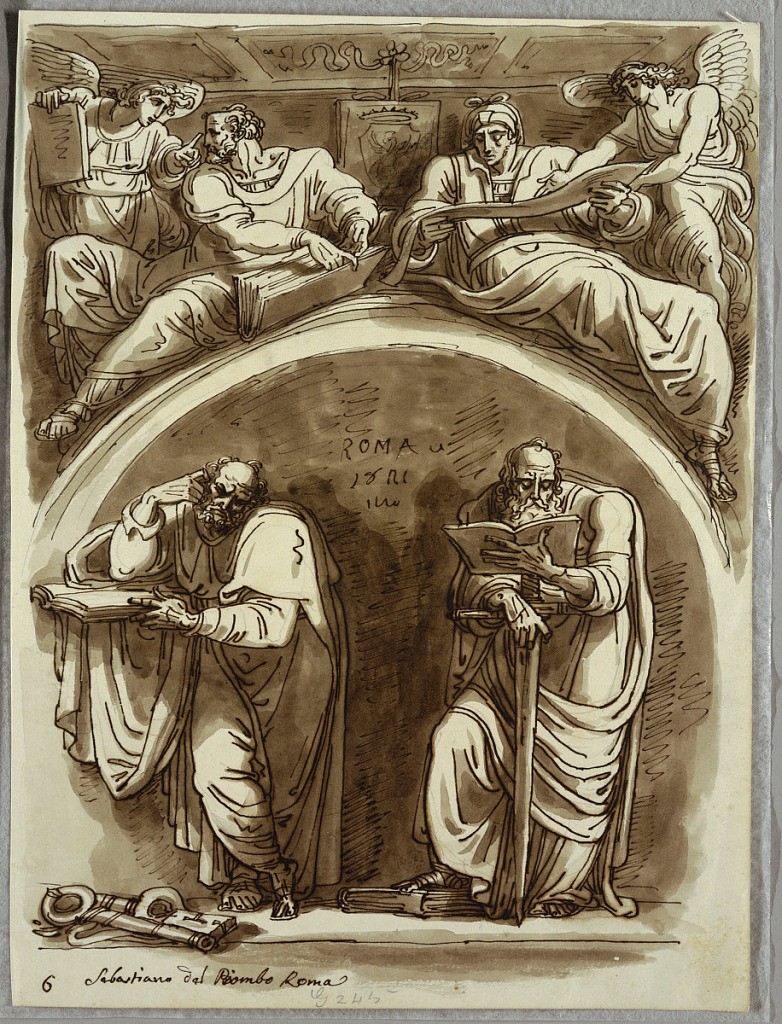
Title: Lunette with Saints Peter and Paul, Matthew and the Prophet Isaiah, Study after Sebastiano del Piombo
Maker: Felice Giani, Italian, 1758–1823
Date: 1821–22
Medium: Pen and brown ink, brush and brown wash, over black chalk on heavy white wove paper
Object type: Sketchbook folio
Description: At lower left, St. Peter standing within arched niche, with book and crossed keys at feet; at right St. Paul standing, leaning on sword and reading book. At upper left, seated prophet and angel both with books; at upper right, seated sybil reading scroll, one end of which held by angel. Coat of arms with crown and suggestion of eagle at upper part of composition.